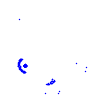
Particle: kaon